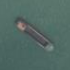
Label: civil